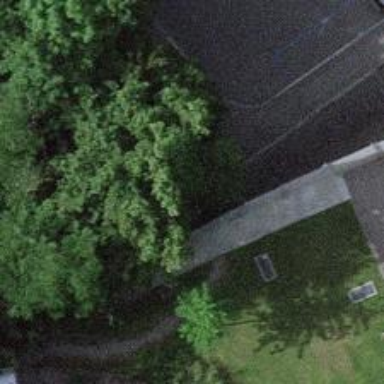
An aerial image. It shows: Retaining wall.